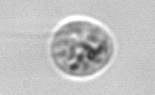
Label: Amoeba